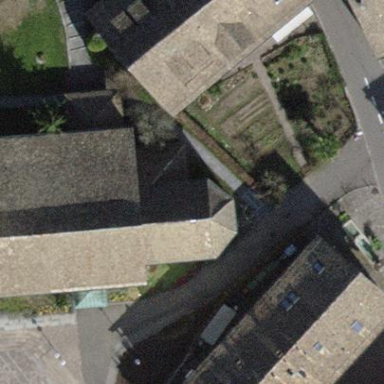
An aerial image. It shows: Building with gabled roof. The roof ridge runs across the building.